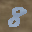
Label: 8